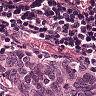
Metastatic tissue present: yes